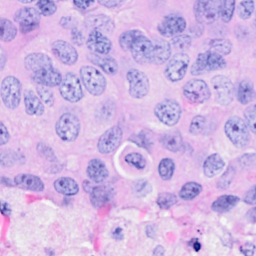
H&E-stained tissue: Breast